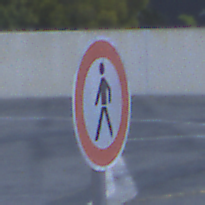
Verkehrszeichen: VerbotFussgaenger
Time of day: SunriseSunset
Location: Outdoor (Suburban)
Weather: PartlyCloudy
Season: NotSpecified
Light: Natural